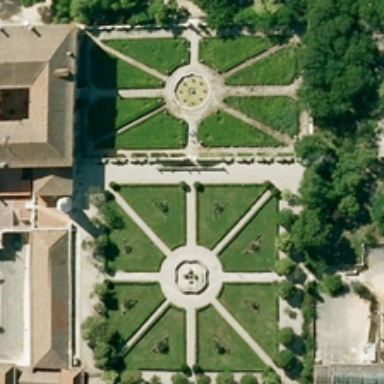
Many green trees and a building are near two squares .